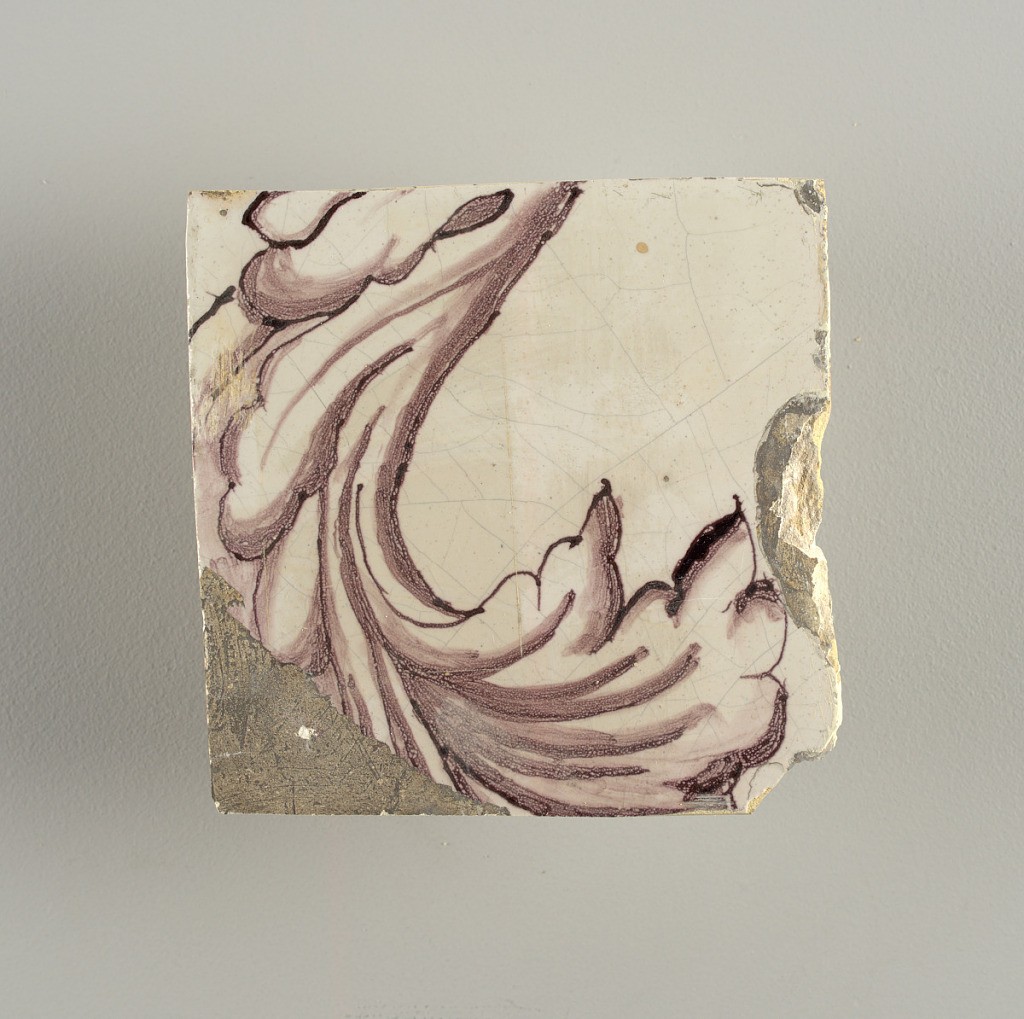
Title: Wall facing
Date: ca. 1725
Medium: Tin-glazed earthenware, underglaze
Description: Horizontal rectangle.  Thirty-seven tiles wide and twenty-one high with opening for door or window nineteen and one-half tiles high and twelve wide.  To left and right of opening, centered canopy above. Left, woman representing Hope, right, a sculputure urn.  Centered above opening, a mascaron.  Arabesque design of foliage.